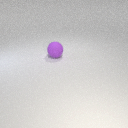
large purple rubber sphere